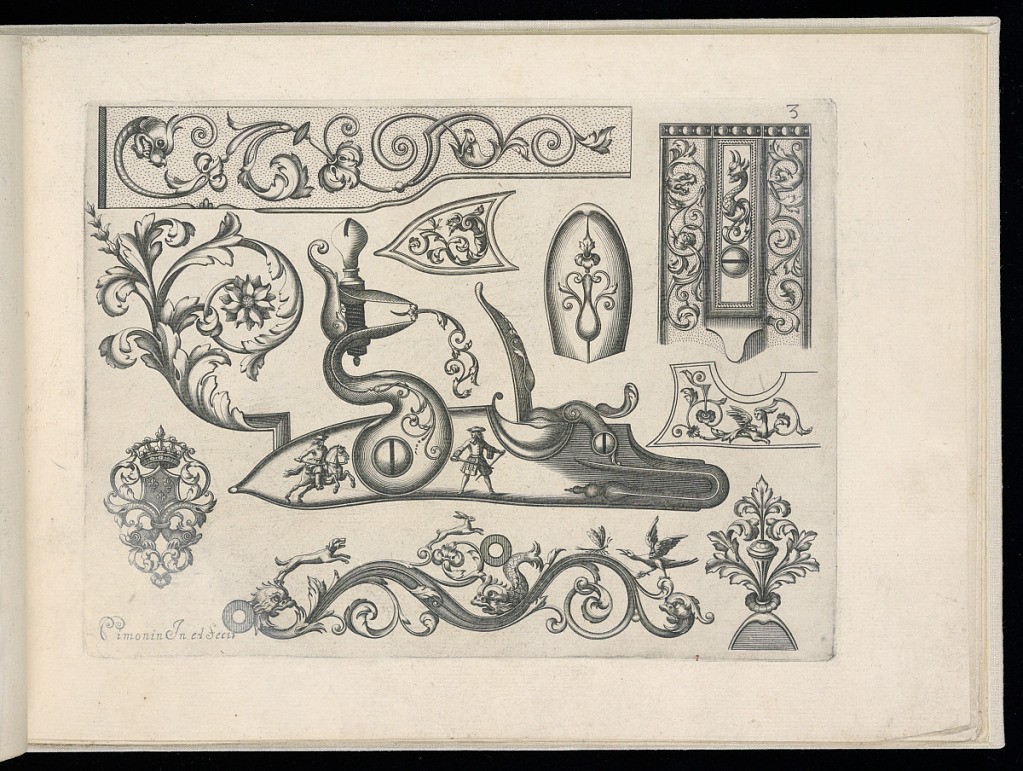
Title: Designs for Firearms Ornament and Fittings
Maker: Claude Simonin, French, ca. 1635 – 1721
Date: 1705
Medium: Engraving on laid paper
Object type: Print
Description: Plate three from a pattern book with designs for firearm fittings and ornament featuring grotesque motifs, male figures with swords, a man on horseback, fantastical creatures, animals (dogs, hares), birds, dolphins, insects, foliate scrolls, scrolling leaves (rinceaux), fleurons, flowers, rosettes, and a crowned French royal coat of arms. The plate is numbered and signed.